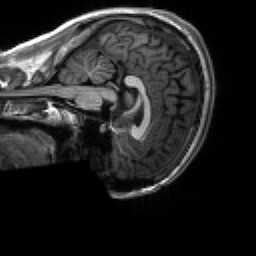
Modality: T1w
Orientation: sagittal
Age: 19
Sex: male
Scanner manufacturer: siemens
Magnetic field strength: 3 T
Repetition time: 2.3 s
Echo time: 0.00267 s